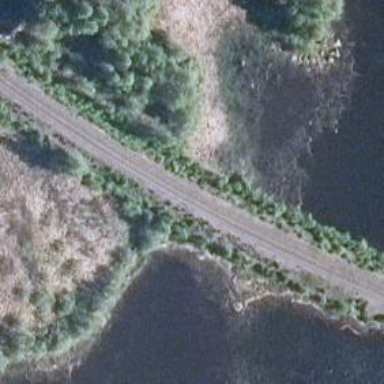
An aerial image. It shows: Continuous rail track.